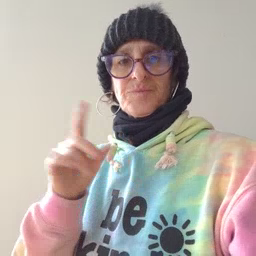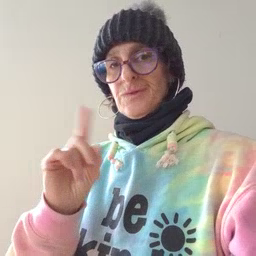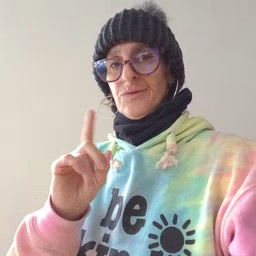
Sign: where